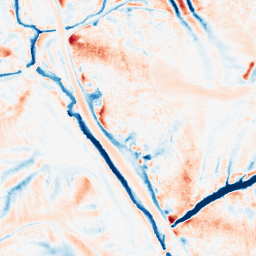
Category: edge_preserving
Decomposition family: median
Decomposition parameters: size: 21
Upsampling method: sinc_blackman
Upsampling parameters: scale: 4
kernel_size: 8
Upsampling scale: 4